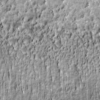
Label: not_dusty